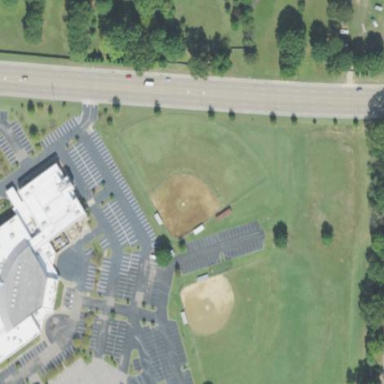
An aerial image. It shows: Baseball pitch for leisure land activities.